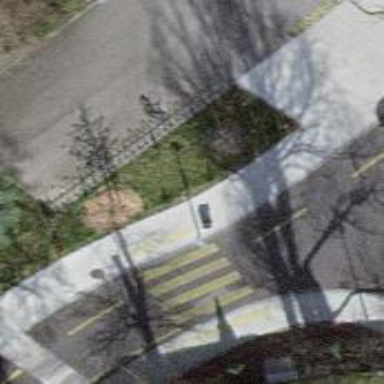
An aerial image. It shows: Traffic calming table.